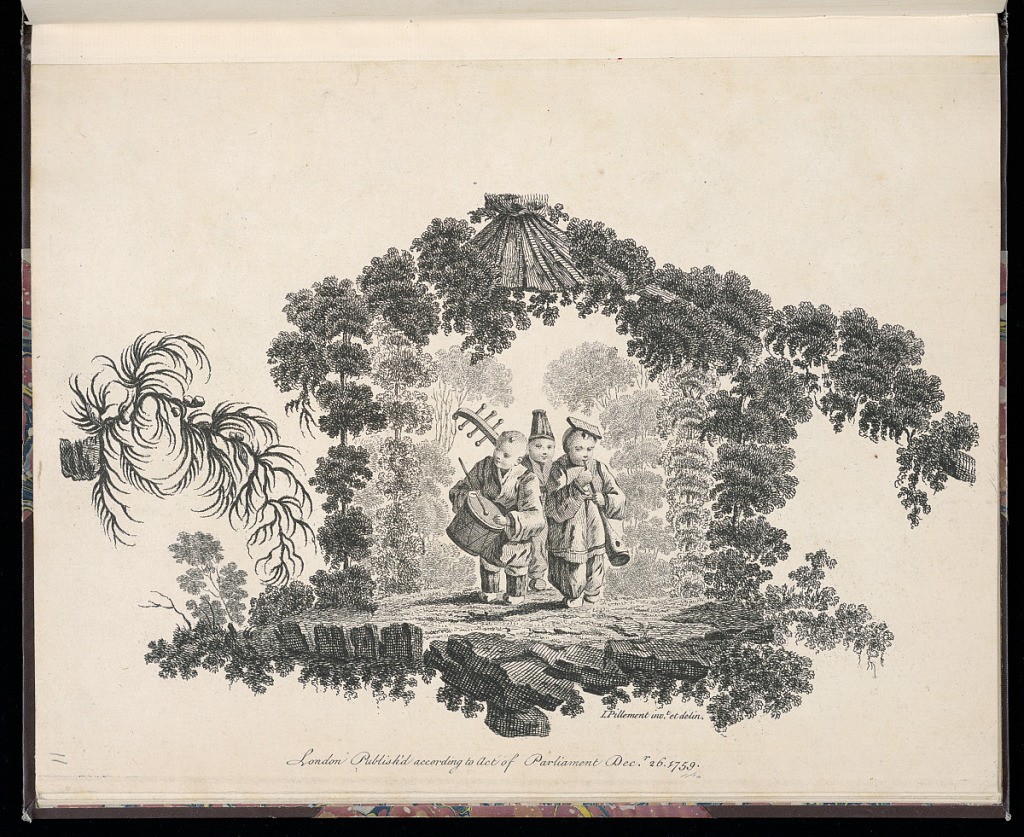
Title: Children Playing Musical Instruments
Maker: Jean-Baptiste Pillement, French, 1728–1808
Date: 1759
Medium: Etching on laid paper
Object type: Print
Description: Print from a series of fourteen chinoiserie vignettes, depicting children playing a variety of games in different landscapes. Three children stand together, playing musical instruments, under a canopied structure made of leaves, sprigs and trees. The two children in the front are playing a drum and a horn, a third child stands behind them, holding a string instrument, possibly a mandolin. The print is signed and dated.